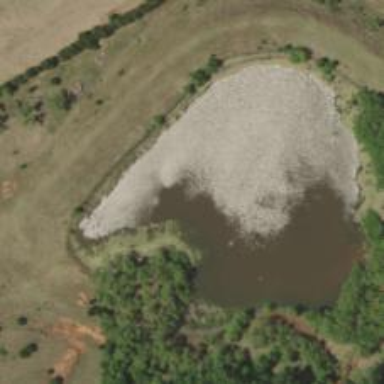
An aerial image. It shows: Reservoir area.